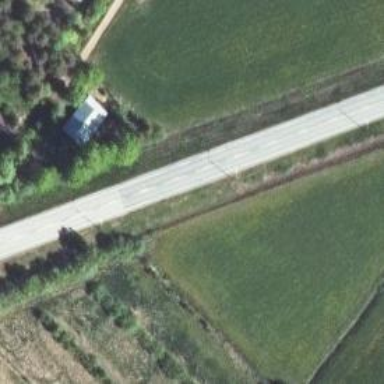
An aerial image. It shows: Asphalt road classified as trunk highway.